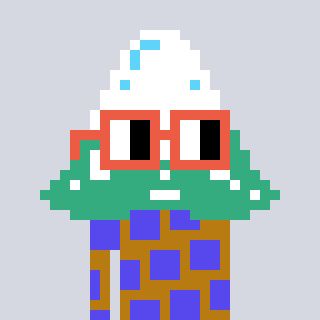
a pixel art character with square orange glasses, a snowy mountain-shaped head and a gold-colored body on a cool background